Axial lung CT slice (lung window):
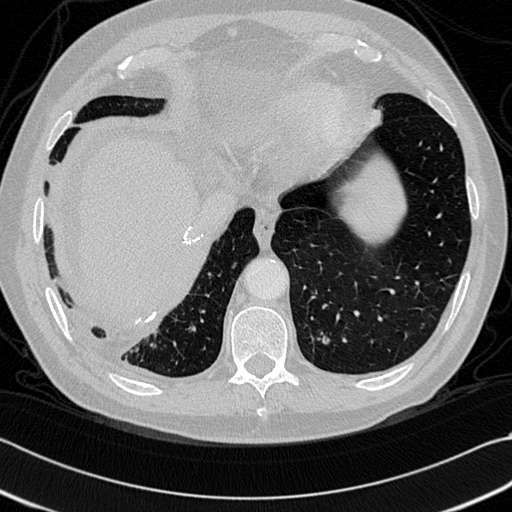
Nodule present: yes
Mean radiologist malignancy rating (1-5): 2.667